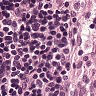
Metastatic tissue present: no